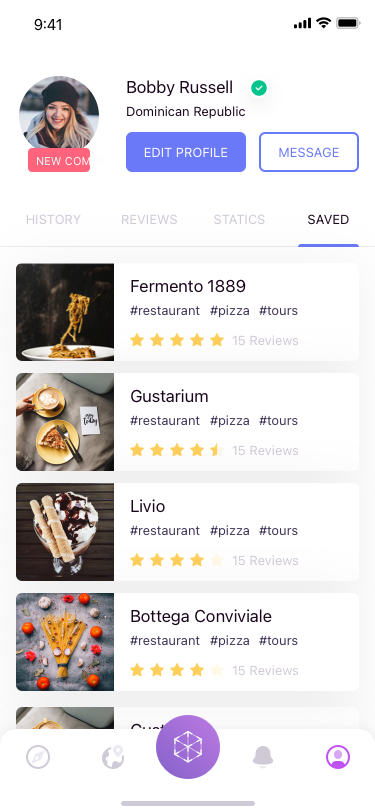
Text in this UI design:
Bobby Russell
Dominican Republic
Fermento 1889
#restaurant
#pizza
#tours
15 Reviews
Gustarium
#restaurant
#pizza
#tours
15 Reviews
Gustarium
#restaurant
#pizza
#tours
15 Reviews
Livio
#restaurant
#pizza
#tours
15 Reviews
Bottega Conviviale
#restaurant
#pizza
#tours
15 Reviews